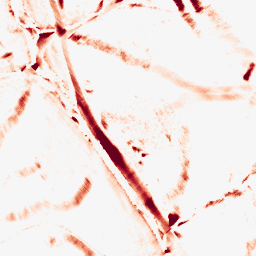
Category: morphological
Decomposition family: morphological_diamond
Decomposition parameters: operation: opening
radius: 10
Upsampling method: bspline
Upsampling parameters: scale: 2
Upsampling scale: 2